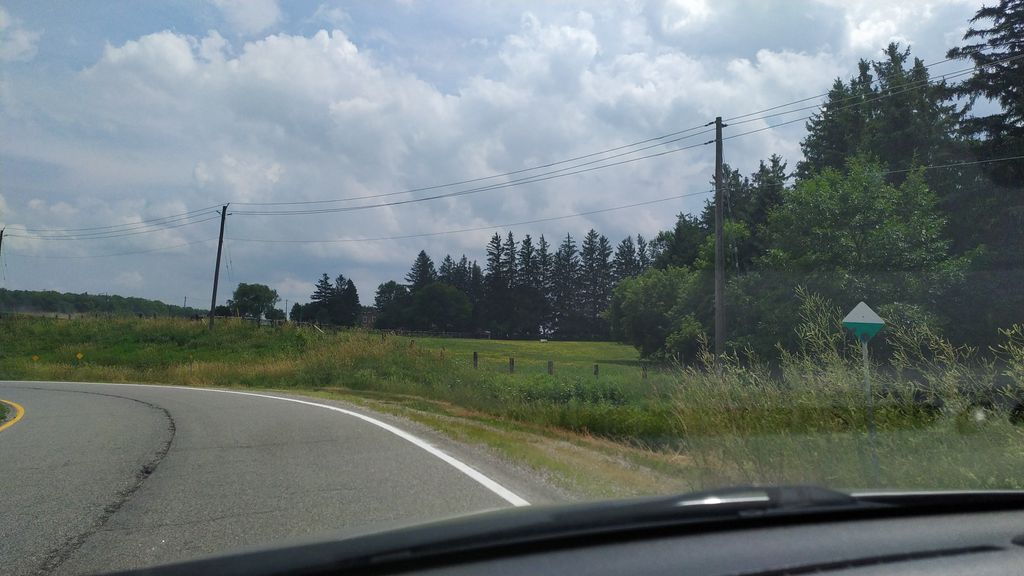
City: kitchener-waterloo